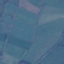
Land use / land cover class: Pasture